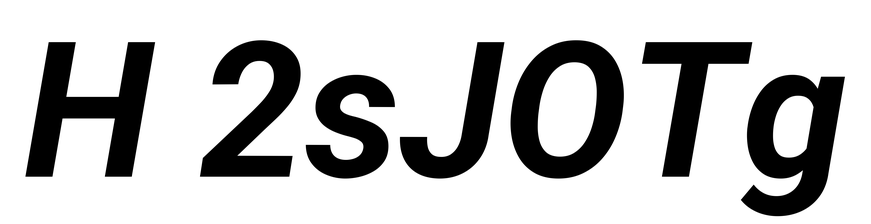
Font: Roboto-Italic_Bold_Italic